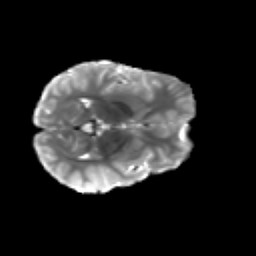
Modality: T2w
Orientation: axial
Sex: female
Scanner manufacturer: siemens
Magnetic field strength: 3 T
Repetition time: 5 s
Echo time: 0.071 s